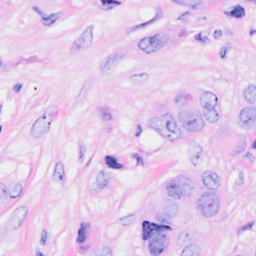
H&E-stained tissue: Breast